Question: I found many posts similar to my requirement,but none of them works..so i m posting here.
I have a requirement like "facebook icon will be there,which on hover icon will slide up and like box will be displayed in place of facebook icon"..How to achieve this..

I tried 'position absolute,fixed width,etc'...But no use..
Any help would be appreciable.
Thanks in advance..
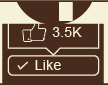
Answer: This is possible with pure CSS using just CSS transforms. <URL> is a pretty good tutorial that should show you how to get your object to slide up using just CSS.
Essentially, you just need 'transform: translate(0,50px);' or something like that (along with all the other variations of it required to support it in all browsers. And if you want it to slide over a period of time, you add 'transition: all 2s ease-in-out;'. Check out <URL>